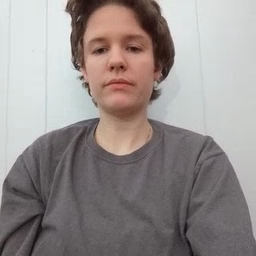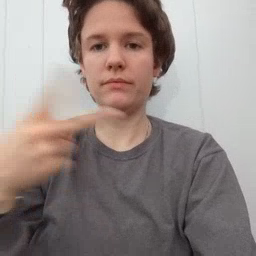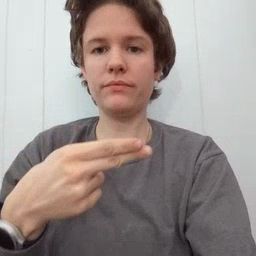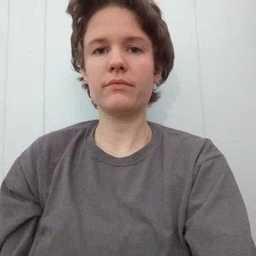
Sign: cut